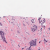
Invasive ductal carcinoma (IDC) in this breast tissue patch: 1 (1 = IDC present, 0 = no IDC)